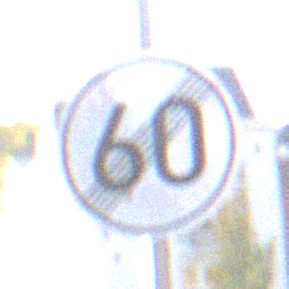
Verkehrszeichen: EndeGeschwindigkeit60
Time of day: SunriseSunset
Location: Outdoor (Urban)
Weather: PartlyCloudy
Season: Autumn
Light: Natural